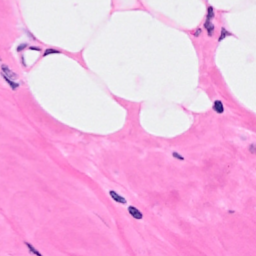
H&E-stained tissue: Breast